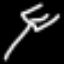
Label: fork